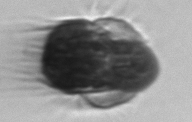
Label: Mesodinium